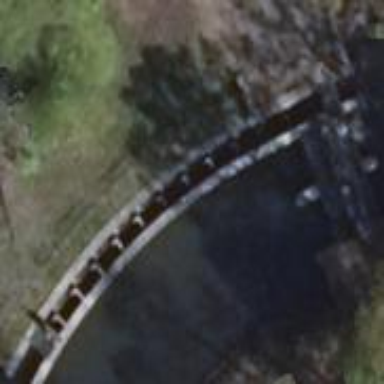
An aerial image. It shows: Weir structure.